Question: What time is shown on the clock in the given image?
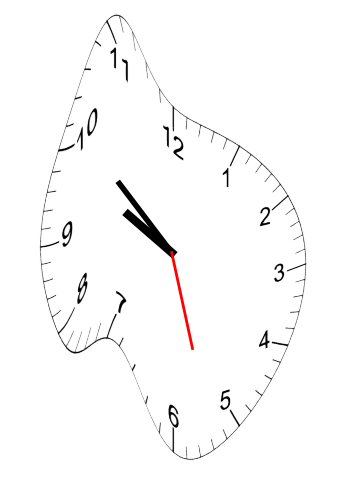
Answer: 09:51:27